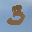
Label: 3